Question: I'm trying to display images from the xml but i think there's an error in my XSLT. Can you tell me what's wrong or point me to the right direction? Thanks.
Here's my xml from the REST response which was converted to XML:
'''
<Result>
<DressPrice>
<Name>Dress 2</Name>
<Price>20</Price>
2.jpeg
</DressPrice>
<DressPrice>
<Name>Dress 9</Name>
<Price>20</Price>
3.jpeg
</DressPrice>
<DressPrice>
<Name>Dress 10</Name>
<Price>20</Price>
0905C58A0179_1.jpeg
</DressPrice>
<DressPrice>
<Name>Dress 11</Name>
<Price>20</Price>
0905C58A0179_1.jpeg
</DressPrice>
<DressPrice>
<Name>Dress 12</Name>
<Price>20</Price>
0905C58A0179_1.jpeg
</DressPrice>
</Result>
'''
And this is my XSLT:
'''
<?xml version="1.0" encoding="UTF-8"?>
<xsl:stylesheet xmlns:xsl="http://www.w3.org/1999/XSL/Transform" version="1.0">
<xsl:strip-space elements="*" />
<xsl:template match="/">
<html>
<head><title>Dresses Per Price</title>
<link rel="stylesheet" type="text/css" href="price.css"/>
</head>
<body>
<h3>Dresses Per Price Displayed</h3>
<table border="1">
<thead>
<tr style="background-color:PaleGreen;"><th>Name</th><th>Price</th><th>Image</th></tr>
</thead>
<tbody>
<xsl:for-each select="Result">
<xsl:apply-templates>
<xsl:sort select="Name" data-type="text" order="ascending"/>
</xsl:apply-templates>
</xsl:for-each>
</tbody>
</table>
<p><strong>Note:</strong>Data listed above may not reflect the current state</p>
</body>
</html>
</xsl:template>
<xsl:template match="DressPrice">
<xsl:variable name="cssClass">
<xsl:choose>
<xsl:when test="position() mod 2 = 0">coloured</xsl:when>
<xsl:otherwise>normal</xsl:otherwise>
</xsl:choose>
</xsl:variable>
<xsl:template match="Image"> <!--To display image-->
<xsl:variable name="img">
<td><img src="{$img}"></img></td>
</xsl:variable>
</xsl:template>
<tr class="{$cssClass}">
<xsl:apply-templates select="Name"/>
<xsl:apply-templates select="Price"/>
<xsl:apply-templates select="Image"/>
</tr>
</xsl:template>
<xsl:template match="Name|Price|Image">
<td><xsl:value-of select="text()"/></td>
</xsl:template>
</xsl:stylesheet>
'''
This is the current output without adding the Image template.

What i want to do is to display the images in the Image column instead of the link.
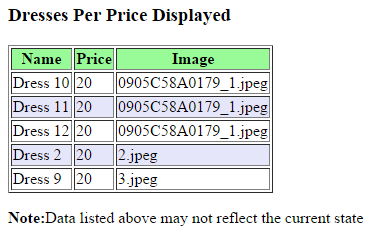
Answer: The problem lies in these lines....
'''
<xsl:template match="Image"> <!--To display image-->
<xsl:variable name="img">
<td><img src="{$img}"></img></td>
</xsl:variable>
</xsl:template>
'''
The two things wrong here are
1. The template is nested within another template match, which is not allowed. Templates can only be children of the top-level xsl:stylesheet element
2. You are trying to reference the img variable inside the declaration of the same variable.
What you need to do is move the 'image' template to be a child of 'xsl:stylesheet' and simplify it as follows
'''
<xsl:template match="Image"> <!--To display image-->
<td><img src="{.}"></img></td>
</xsl:template>
'''
You would also need to amend the template that matches 'Name|Price|Image' to just match 'Name|Price' instead.
Try this XSLT
'''
<xsl:stylesheet xmlns:xsl="http://www.w3.org/1999/XSL/Transform" version="1.0">
<xsl:strip-space elements="*" />
<xsl:template match="/">
<html>
<head><title>Dresses Per Price</title>
<link rel="stylesheet" type="text/css" href="price.css"/>
</head>
<body>
<h3>Dresses Per Price Displayed</h3>
<table border="1">
<thead>
<tr style="background-color:PaleGreen;"><th>Name</th><th>Price</th><th>Image</th></tr>
</thead>
<tbody>
<xsl:for-each select="Result">
<xsl:apply-templates>
<xsl:sort select="Name" data-type="text" order="ascending"/>
</xsl:apply-templates>
</xsl:for-each>
</tbody>
</table>
<p><strong>Note:</strong>Data listed above may not reflect the current state</p>
</body>
</html>
</xsl:template>
<xsl:template match="DressPrice">
<xsl:variable name="cssClass">
<xsl:choose>
<xsl:when test="position() mod 2 = 0">coloured</xsl:when>
<xsl:otherwise>normal</xsl:otherwise>
</xsl:choose>
</xsl:variable>
<tr class="{$cssClass}">
<xsl:apply-templates select="Name"/>
<xsl:apply-templates select="Price"/>
<xsl:apply-templates select="Image"/>
</tr>
</xsl:template>
<xsl:template match="Image"> <!--To display image-->
<td><img src="{.}"></img></td>
</xsl:template>
<xsl:template match="Name|Price">
<td><xsl:value-of select="text()"/></td>
</xsl:template>
</xsl:stylesheet>
'''